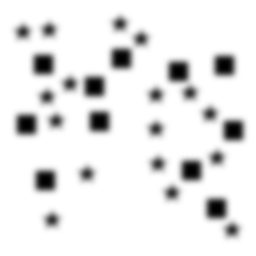
Squares: 11
Triangles: 0
Stars: 17
Total shapes: 28